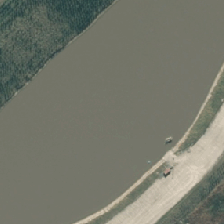
Land cover: lake_pond